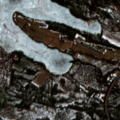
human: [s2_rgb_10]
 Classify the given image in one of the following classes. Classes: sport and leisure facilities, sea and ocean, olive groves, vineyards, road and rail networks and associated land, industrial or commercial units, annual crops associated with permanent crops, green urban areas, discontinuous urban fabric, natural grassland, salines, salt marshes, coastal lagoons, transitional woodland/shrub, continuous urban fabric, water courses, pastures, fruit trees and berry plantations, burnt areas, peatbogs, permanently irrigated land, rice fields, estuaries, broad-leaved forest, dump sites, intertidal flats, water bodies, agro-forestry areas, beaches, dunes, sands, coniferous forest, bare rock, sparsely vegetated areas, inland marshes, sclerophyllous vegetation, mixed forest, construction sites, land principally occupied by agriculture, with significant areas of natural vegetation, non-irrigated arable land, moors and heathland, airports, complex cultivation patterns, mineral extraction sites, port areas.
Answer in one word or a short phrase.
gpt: land principally occupied by agriculture, with significant areas of natural vegetation, coniferous forest, mixed forest, water bodies